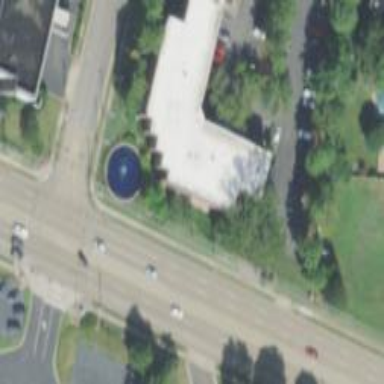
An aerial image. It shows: Office building.